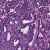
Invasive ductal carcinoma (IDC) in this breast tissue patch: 1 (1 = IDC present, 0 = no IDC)